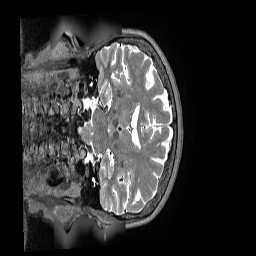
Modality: T2w
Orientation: coronal
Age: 77
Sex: female